Question: Both Visual Studio 2010 and 2012 give an opaque error when I try to import a PeopleSoft WSDL as a service reference.
I right-click on , select , paste the URL under , hit , then hit .
I get this opaque error:

<URL> doesn't appear to resolve to anything, but I'm almost certain that doesn't matter.
I've also tested this in <URL> on the same PC as Visual Studio, and everything works correctly there. I can access the SOAP service and get expected responses.
The opaqueness of the error message is confusing, and this works in soapUI, so the WSDL is presumptively good? I've searched on this error and haven't found anything so far.
Here's the WSDL (sanitized to obscure URLs and service details):
'''
<?xml version="1.0"?>
<wsdl:definitions name="A_PROGRAM_SERVICE.1" targetNamespace="http://xmlns.oracle.com/Enterprise/HCM/schemas/A_PROGRAM_SERVICE.1" xmlns:A_PROGRAM_REQUEST_MSG.VERSION_1="http://xmlns.oracle.com/Enterprise/Tools/schemas" xmlns:A_PROGRAM_RESPONSE_MSG.VERSION_1="http://xmlns.oracle.com/Enterprise/Tools/schemas" xmlns:plnk="http://schemas.xmlsoap.org/ws/2003/05/partner-link/" xmlns:soap="http://schemas.xmlsoap.org/wsdl/soap/" xmlns:tns="http://xmlns.oracle.com/Enterprise/HCM/schemas/A_PROGRAM_SERVICE.1" xmlns:wsdl="http://schemas.xmlsoap.org/wsdl/" xmlns:wsp="http://schemas.xmlsoap.org/ws/2002/12/policy">
<wsp:UsagePolicy wsdl:Required="true"/>
<plnk:partnerLinkType name="A_PROGRAM_SERVICE_PartnerLinkType">
<plnk:role name="A_PROGRAM_SERVICE_Provider">
<plnk:portType name="tns:A_PROGRAM_SERVICE_PortType"/>
</plnk:role>
</plnk:partnerLinkType>
<wsdl:types>
<xsd:schema elementFormDefault="qualified" xmlns:xsd="http://www.w3.org/2001/XMLSchema">
<xsd:import namespace="http://xmlns.oracle.com/Enterprise/Tools/schemas" schemaLocation="A_PROGRAM_REQUEST_MSG.VERSION_1.xsd"/>
<xsd:import namespace="http://xmlns.oracle.com/Enterprise/Tools/schemas" schemaLocation="A_PROGRAM_RESPONSE_MSG.VERSION_1.xsd"/>
</xsd:schema>
</wsdl:types>
<wsdl:message name="A_PROGRAM_REQUEST_MSG.VERSION_1">
<wsdl:documentation>A Data Repository</wsdl:documentation>
<wsdl:part element="A_PROGRAM_REQUEST_MSG.VERSION_1:InputParameters" name="parameter"/>
</wsdl:message>
<wsdl:message name="A_PROGRAM_RESPONSE_MSG.VERSION_1">
<wsdl:documentation>A Data Repository</wsdl:documentation>
<wsdl:part element="A_PROGRAM_RESPONSE_MSG.VERSION_1:root" name="parameter"/>
</wsdl:message>
<wsdl:portType name="A_PROGRAM_SERVICE_PortType">
<wsdl:operation name="A_PROGRAM_OP">
<wsdl:documentation>A Data Repository</wsdl:documentation>
<wsdl:input message="tns:A_PROGRAM_REQUEST_MSG.VERSION_1" name="A_PROGRAM_REQUEST_MSG.VERSION_1"/>
<wsdl:output message="tns:A_PROGRAM_RESPONSE_MSG.VERSION_1" name="A_PROGRAM_RESPONSE_MSG.VERSION_1"/>
</wsdl:operation>
</wsdl:portType>
<wsdl:binding name="A_PROGRAM_SERVICE_Binding" type="tns:A_PROGRAM_SERVICE_PortType">
<soap:binding style="document" transport="http://schemas.xmlsoap.org/soap/http"/>
<wsdl:operation name="A_PROGRAM_OP">
<soap:operation soapAction="A_PROGRAM_OP.v1" style="document"/>
<wsp:Policy wsu:Id="UsernameTokenSecurityPolicyPasswordOptional" xmlns:wsu="http://docs.oasis-open.org/wss/2004/01/oasis-200401-wss-wssecurity-utility-1.0.xsd">
<wsp:ExactlyOne>
<wsp:All>
<wsse:SecurityToken wsp:Usage="wsp:Required" xmlns:wsse="http://docs.oasis-open.org/wss/2004/01/oasis-200401-wss-wssecurity-secext-1.0.xsd">
<wsse:TokenType>wsse:UserNameToken</wsse:TokenType>
<Claims>
<SubjectName MatchType="wsse:Exact"/>
<UsePassword wsp:Usage="wsp:Optional"/>
</Claims>
</wsse:SecurityToken>
</wsp:All>
</wsp:ExactlyOne>
</wsp:Policy>
<wsdl:input name="A_PROGRAM_REQUEST_MSG.VERSION_1">
<soap:body encodingStyle="http://schemas.xmlsoap.org/soap/encoding/" use="literal"/>
</wsdl:input>
<wsdl:output name="A_PROGRAM_RESPONSE_MSG.VERSION_1">
<soap:body encodingStyle="http://schemas.xmlsoap.org/soap/encoding/" use="literal"/>
</wsdl:output>
</wsdl:operation>
</wsdl:binding>
<wsdl:service name="A_PROGRAM_SERVICE">
<wsdl:documentation>A Data Repository</wsdl:documentation>
<wsdl:port binding="tns:A_PROGRAM_SERVICE_Binding" name="A_PROGRAM_SERVICE_Port">
<soap:address location="http://some_url_here/PSIGW/PeopleSoftServiceListeningConnector/SYSTEMNAME"/>
</wsdl:port>
</wsdl:service>
</wsdl:definitions>
'''
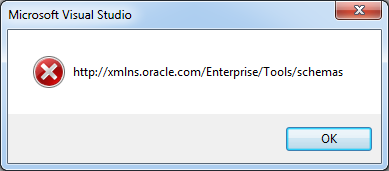
Answer: With deeper analysis, I figured it out. One of the imported XSDs has 'maxOccurs="unbounded"' in the root element. This makes no sense because the root element can only appear once in an XML document.
Visual Studio sure could use a more clear error message!
Thanks to @JohnSaunders for helping me think about checking the imports.